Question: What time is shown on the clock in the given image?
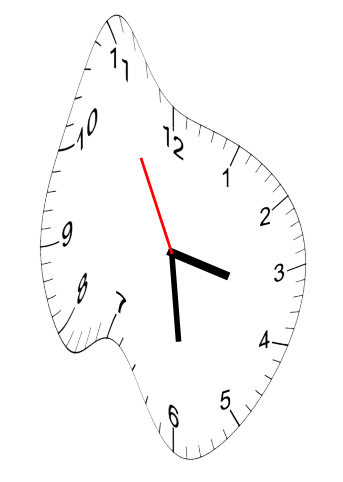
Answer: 03:28:55